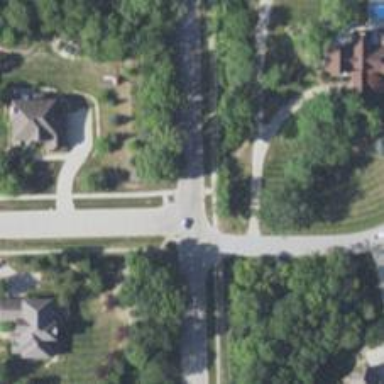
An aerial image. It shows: Unmarked crossing on footway.